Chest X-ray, PA view. Patient: 63 years old, sex M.
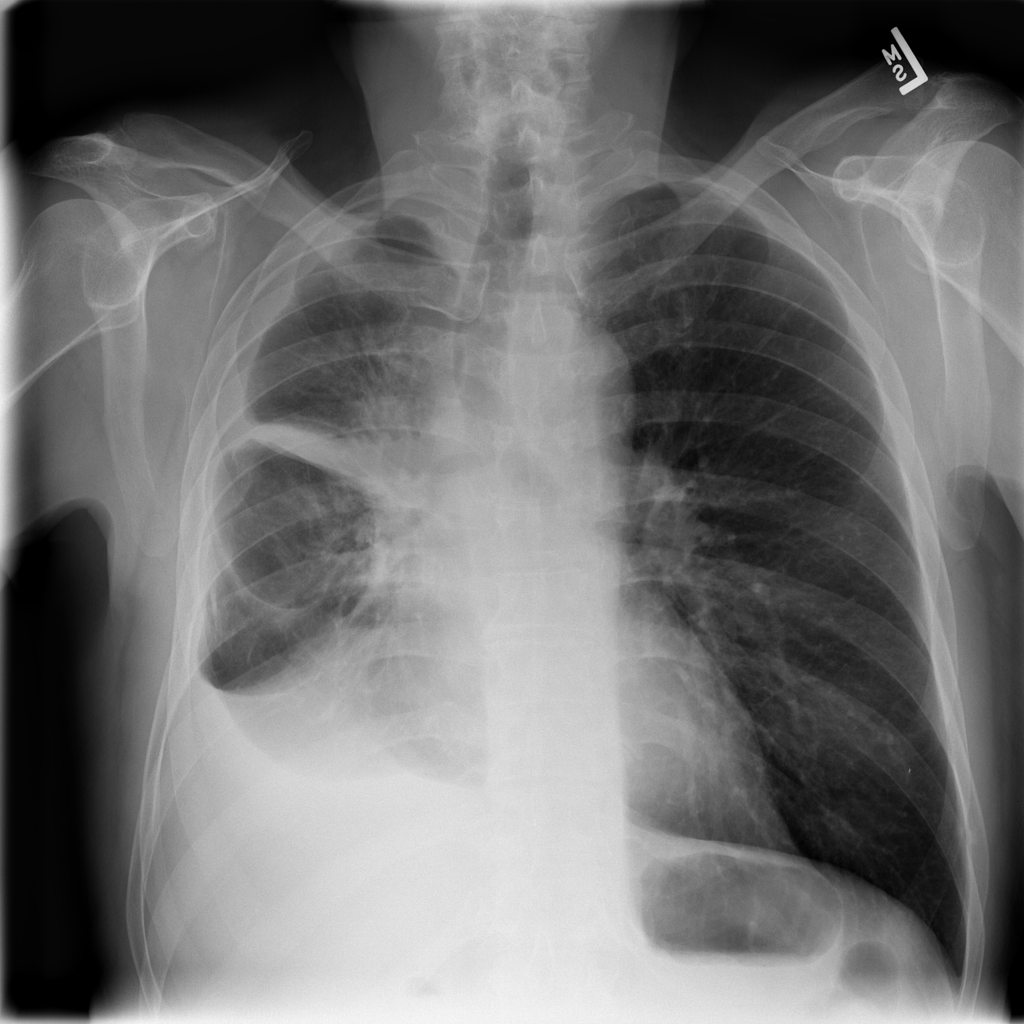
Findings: Effusion